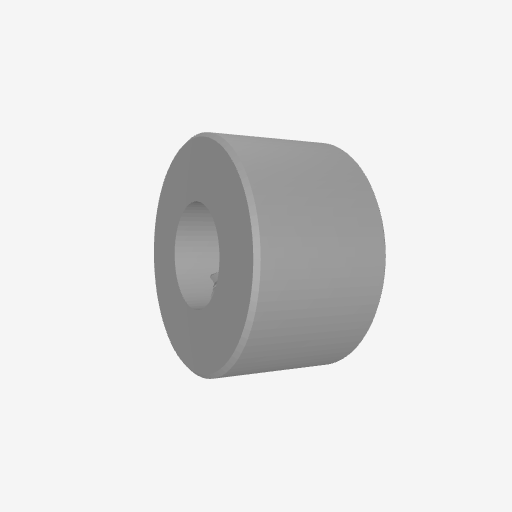
Part: SetScrewCollar6ID